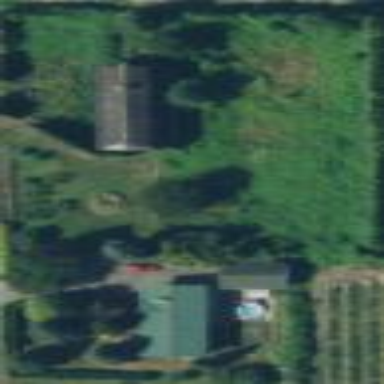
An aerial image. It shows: Farmyard area.